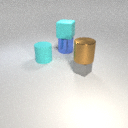
large cyan rubber cylinder to the left of small gray metal cube